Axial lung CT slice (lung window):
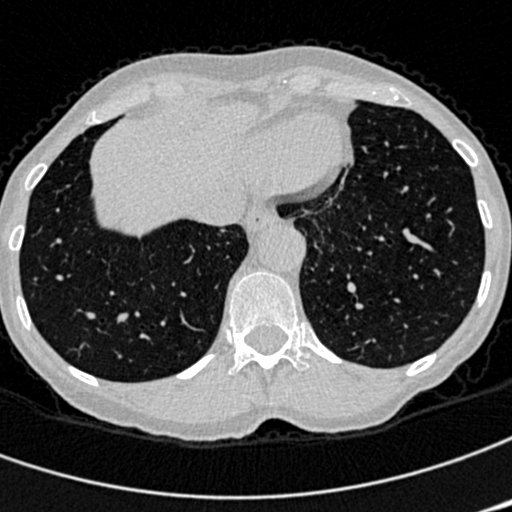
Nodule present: no